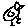
Label: bird